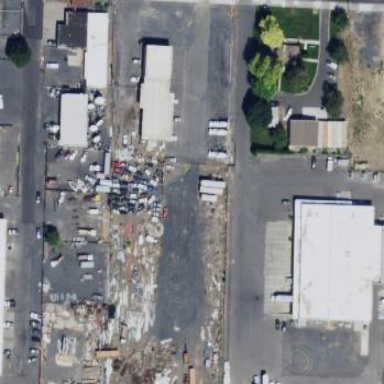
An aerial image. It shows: Scrap yard situated in industrial area.